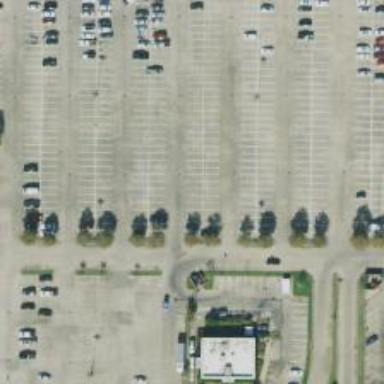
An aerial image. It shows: Parking space is available.